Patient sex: F
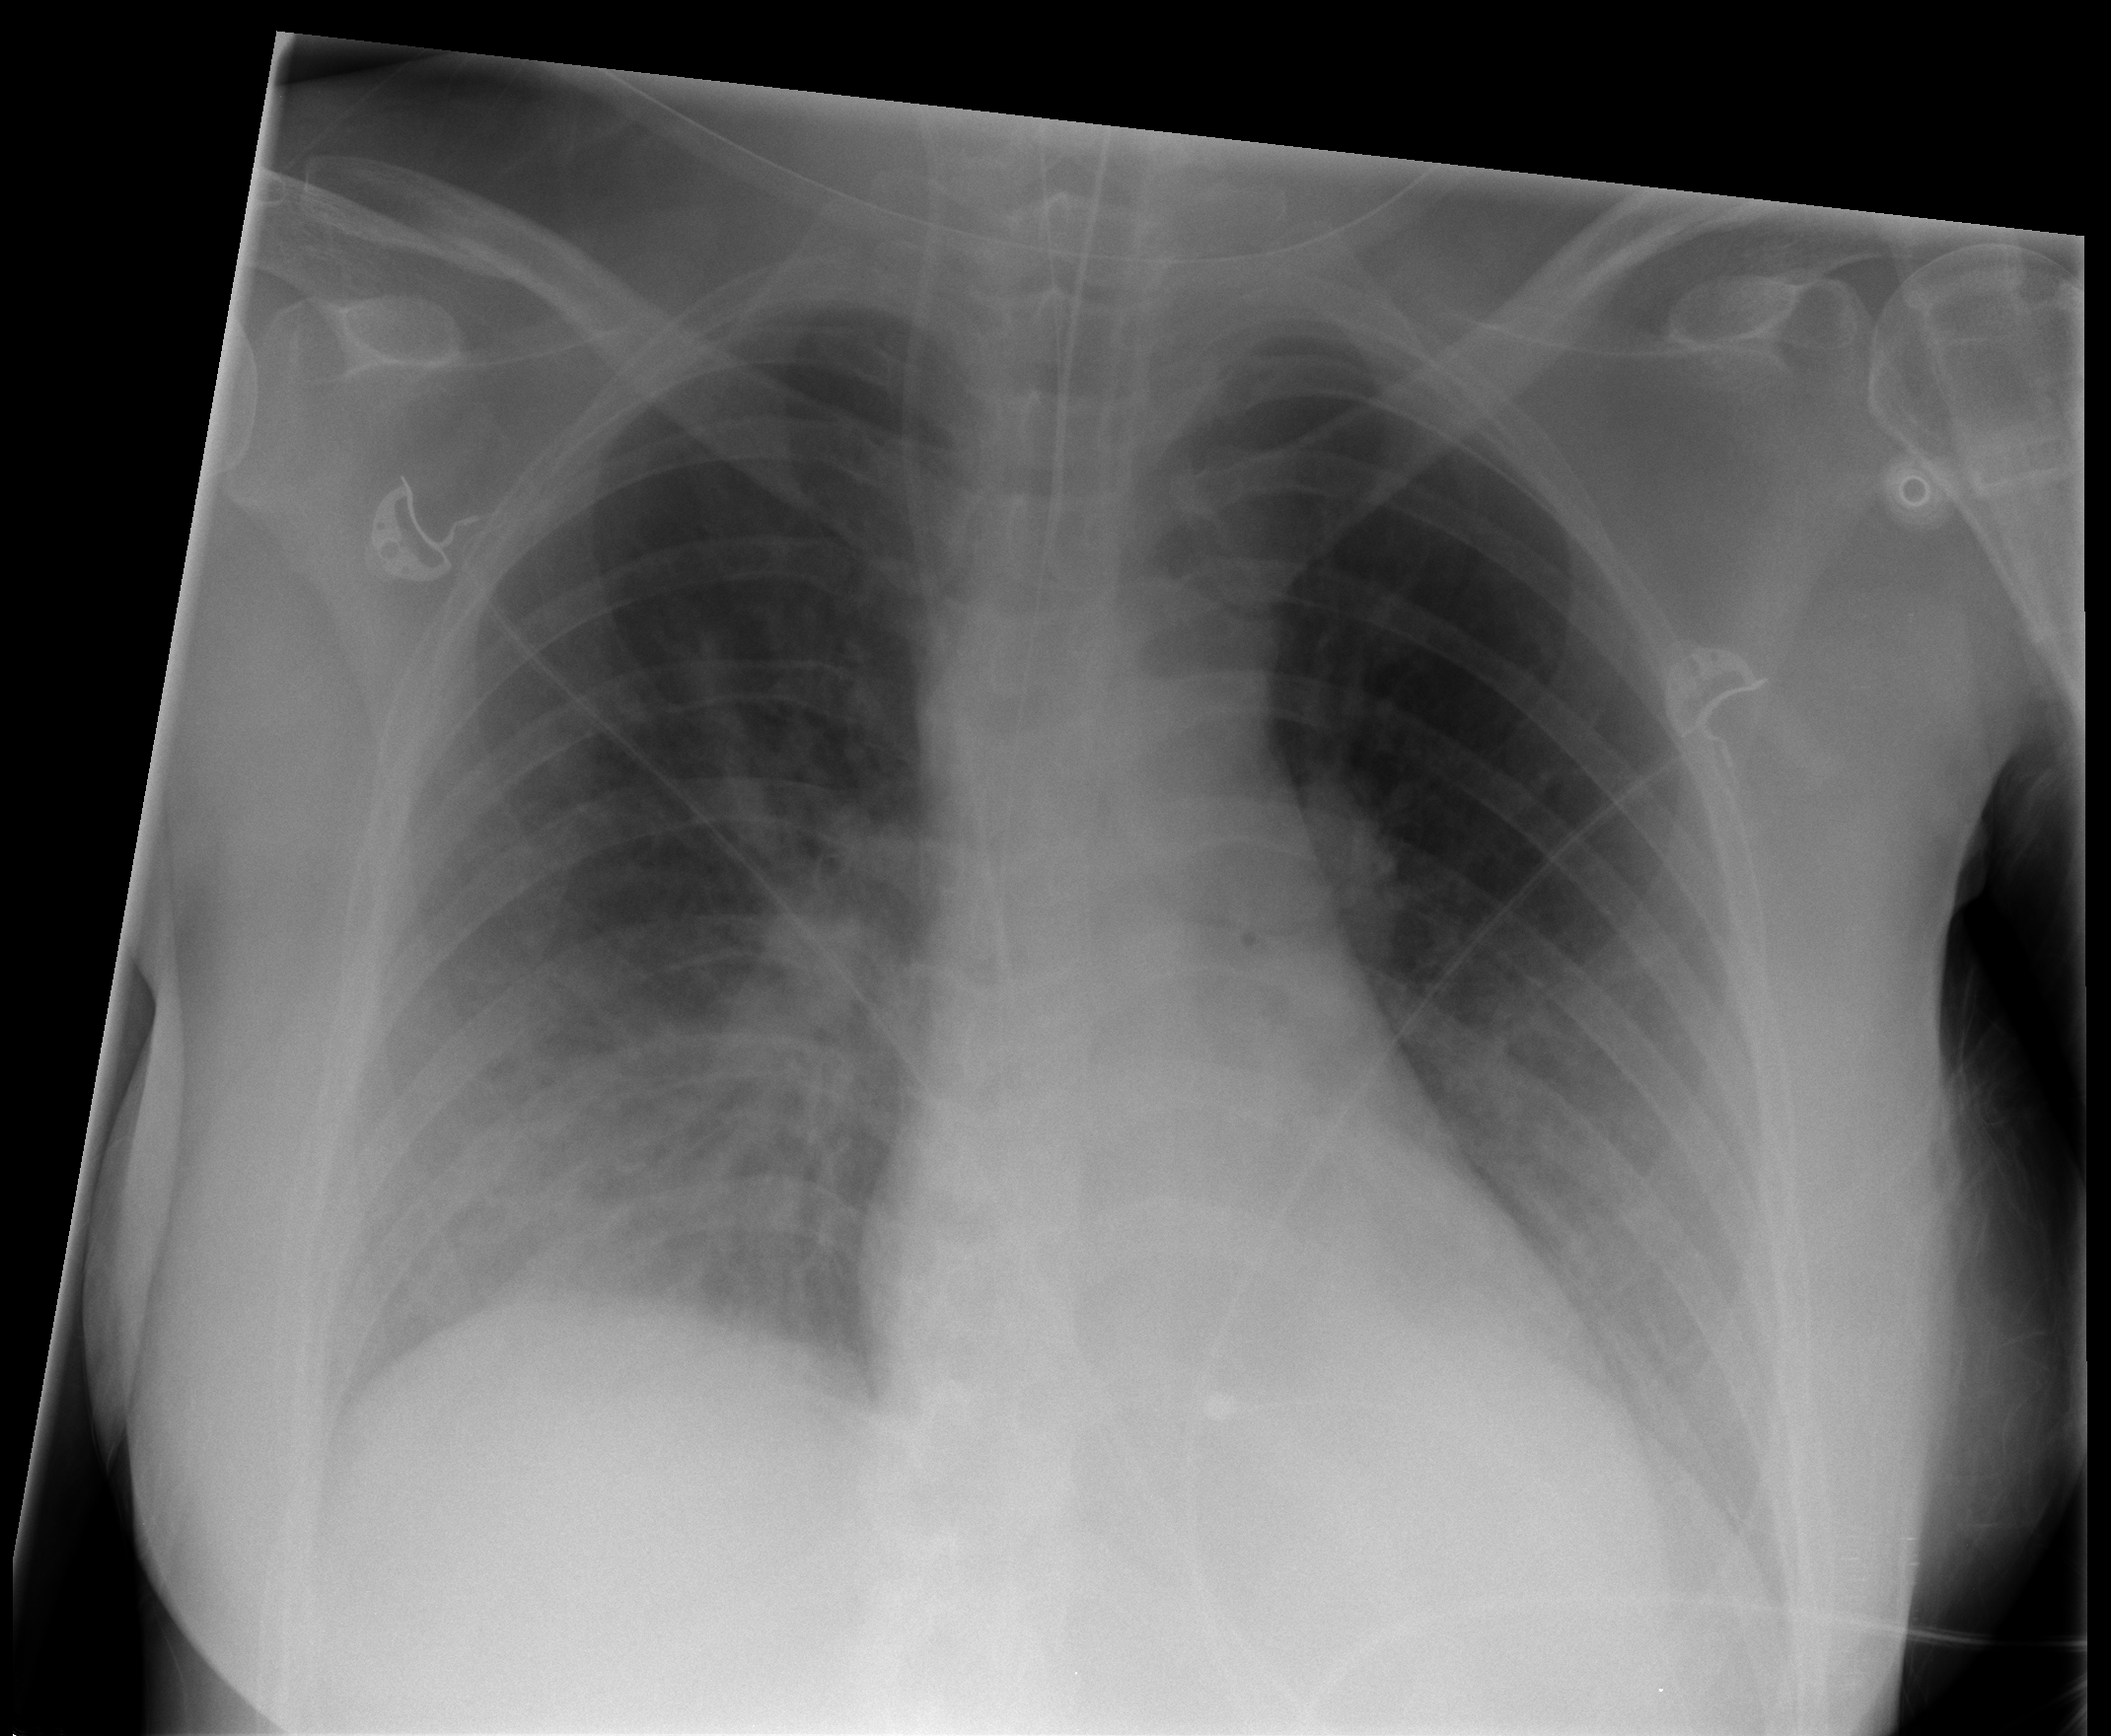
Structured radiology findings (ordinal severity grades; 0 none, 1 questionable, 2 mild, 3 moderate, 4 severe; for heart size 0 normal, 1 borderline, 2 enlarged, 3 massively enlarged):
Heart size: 0
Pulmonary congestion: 2
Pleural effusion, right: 0
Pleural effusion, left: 0
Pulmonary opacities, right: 3
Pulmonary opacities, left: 3
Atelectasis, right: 1
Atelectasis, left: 1